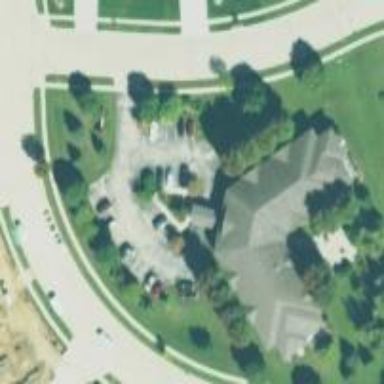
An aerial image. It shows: Nursing home building.